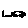
Label: car